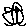
Label: tree